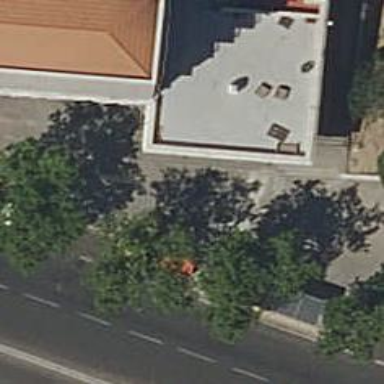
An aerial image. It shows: Pub.